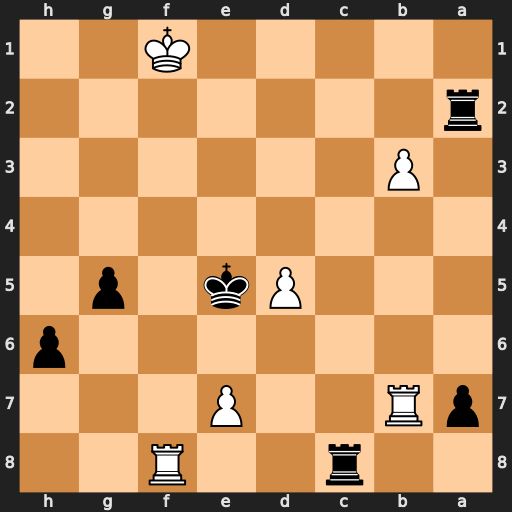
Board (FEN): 2r2R2/pR2P3/7p/3Pk1p1/8/1P6/r7/5K2
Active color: b
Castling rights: -
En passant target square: -
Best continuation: Rc1#